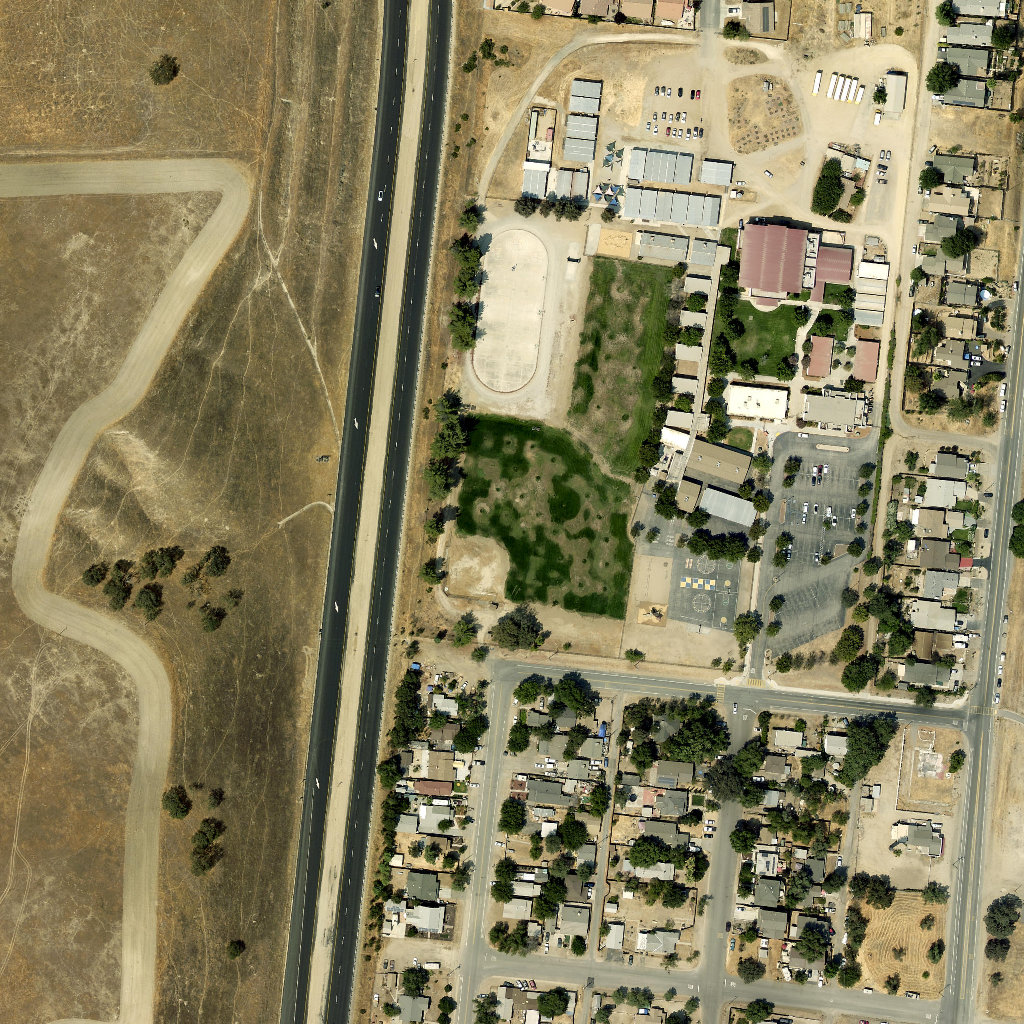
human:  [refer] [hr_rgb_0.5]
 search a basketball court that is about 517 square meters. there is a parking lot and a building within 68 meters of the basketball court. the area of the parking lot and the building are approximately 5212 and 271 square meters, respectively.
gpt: <box>[[69, 54, 72, 61, 0]]</box>

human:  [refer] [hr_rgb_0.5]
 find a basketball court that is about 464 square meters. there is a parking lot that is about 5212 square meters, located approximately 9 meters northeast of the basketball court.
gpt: <box>[[69, 53, 72, 61, 0]]</box>